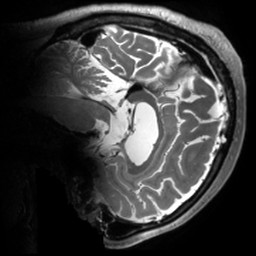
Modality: T2w
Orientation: sagittal